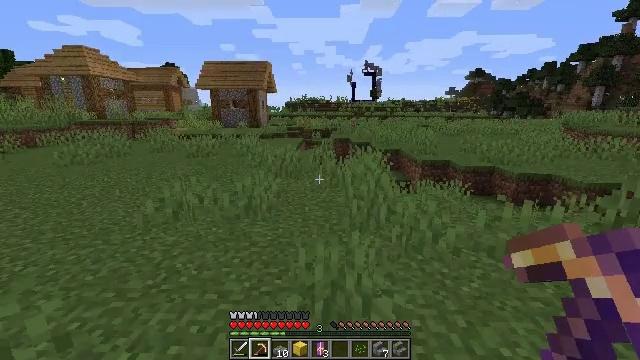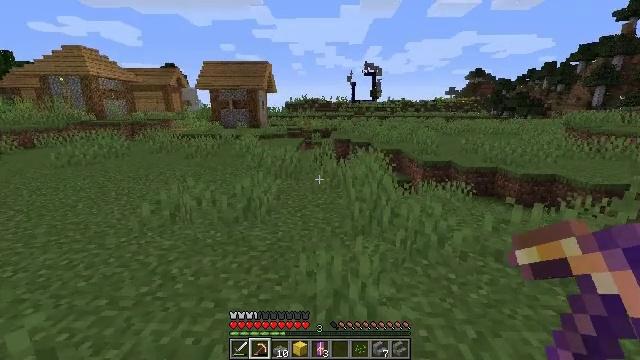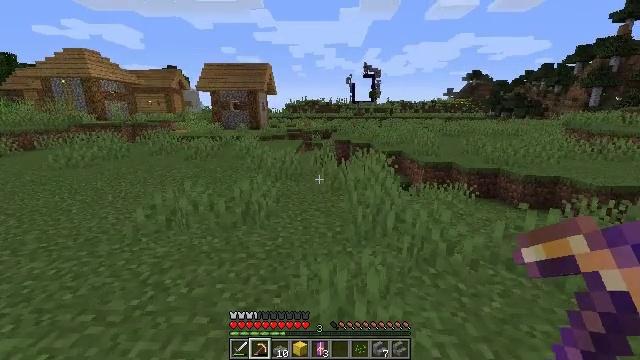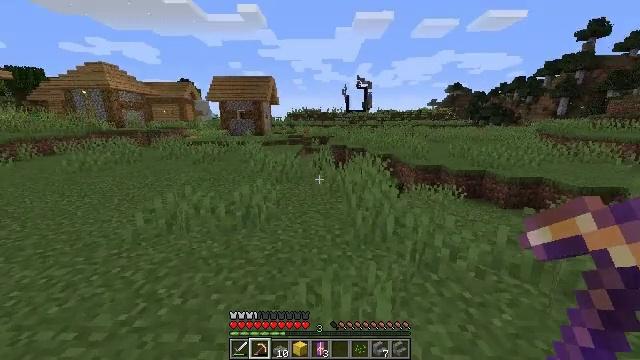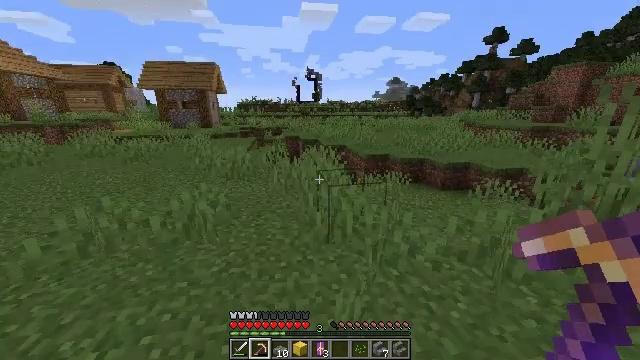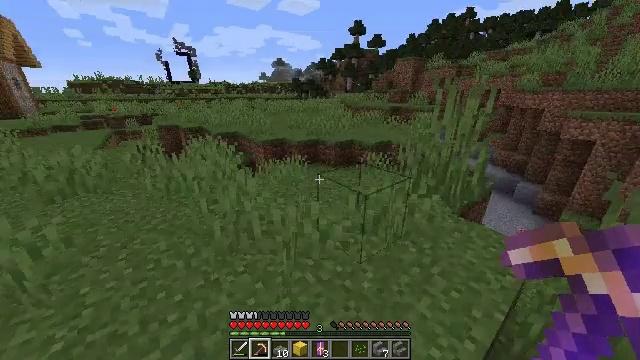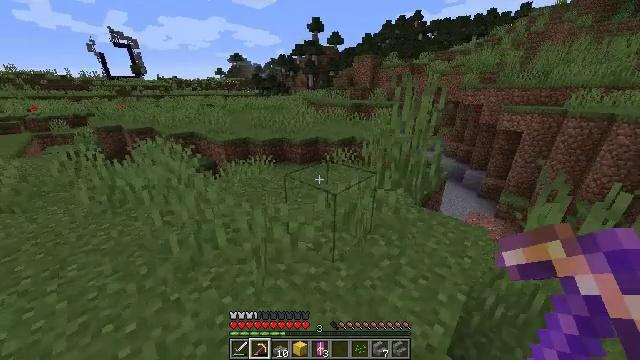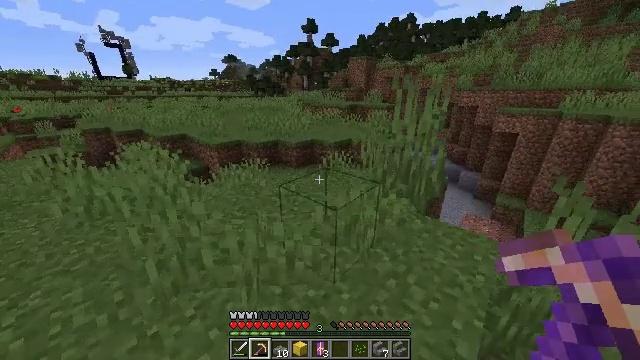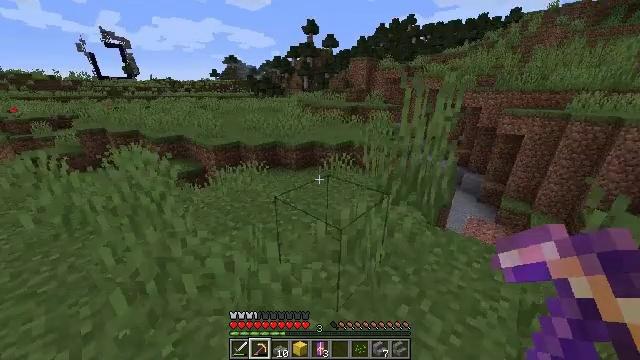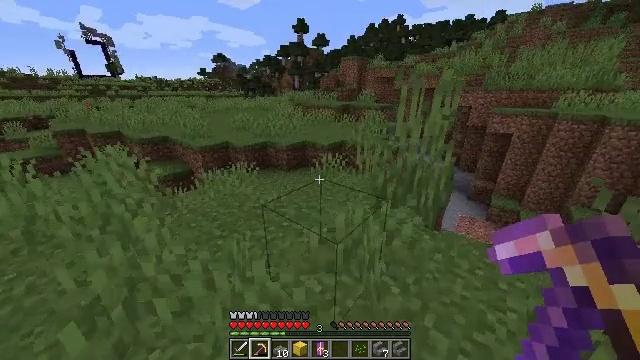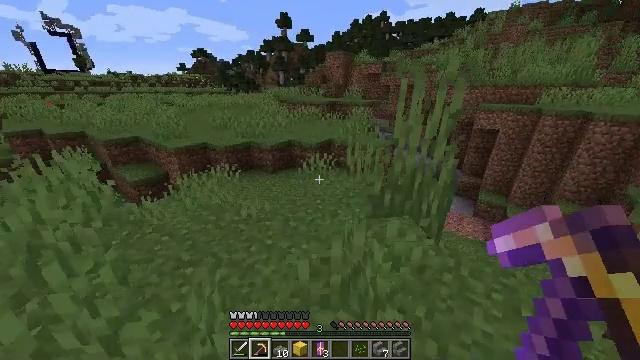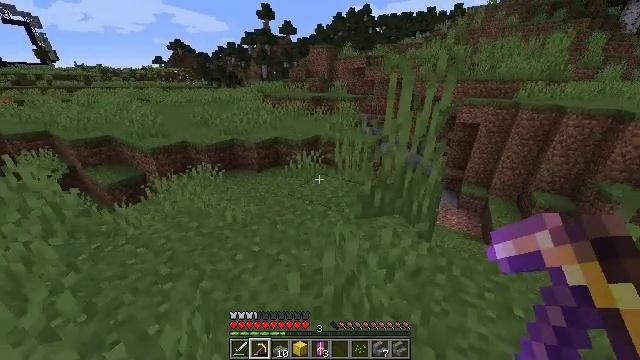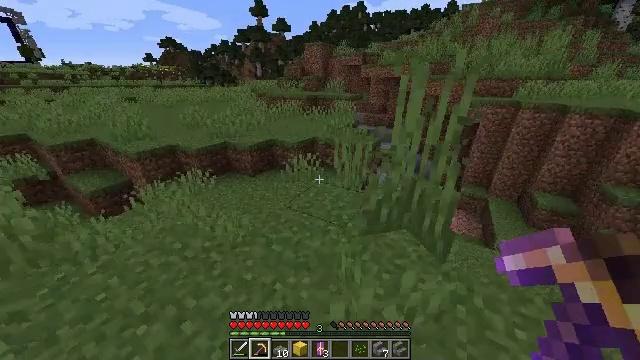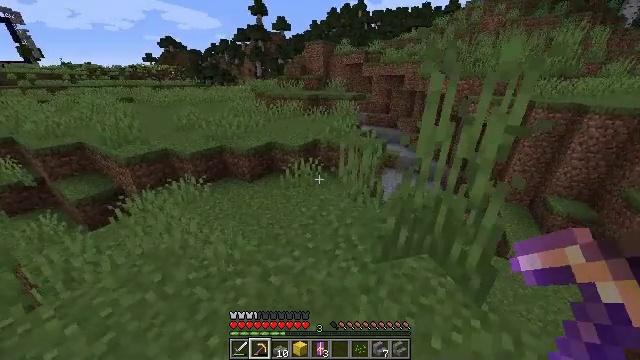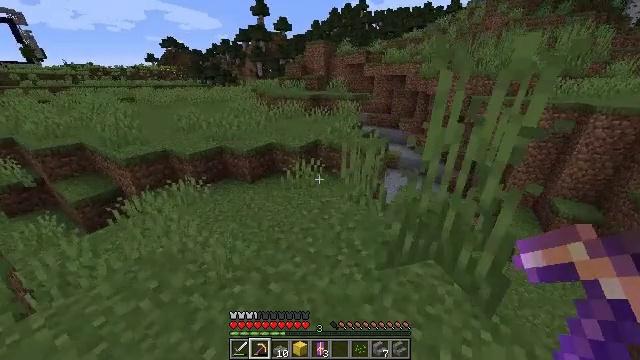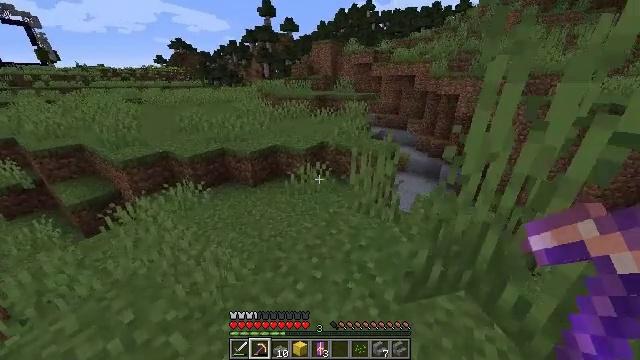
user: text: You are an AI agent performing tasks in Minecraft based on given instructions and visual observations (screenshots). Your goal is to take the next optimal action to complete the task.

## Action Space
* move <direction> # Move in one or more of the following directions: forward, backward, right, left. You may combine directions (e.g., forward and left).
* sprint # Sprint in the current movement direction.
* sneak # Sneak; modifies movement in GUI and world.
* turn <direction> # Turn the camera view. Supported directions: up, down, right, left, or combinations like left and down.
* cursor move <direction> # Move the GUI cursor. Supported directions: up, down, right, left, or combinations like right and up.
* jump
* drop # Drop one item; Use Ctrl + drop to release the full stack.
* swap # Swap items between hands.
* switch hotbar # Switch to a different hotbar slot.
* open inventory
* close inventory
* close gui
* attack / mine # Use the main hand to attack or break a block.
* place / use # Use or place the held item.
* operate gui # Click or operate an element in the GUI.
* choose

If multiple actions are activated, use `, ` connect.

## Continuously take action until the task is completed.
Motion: motion action
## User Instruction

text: Get stone bricks for construction purposes.
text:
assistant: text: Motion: move forward
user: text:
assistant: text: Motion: move forward
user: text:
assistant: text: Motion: move forward
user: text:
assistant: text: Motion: move forward, turn right and down
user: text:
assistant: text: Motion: move forward, turn right and down
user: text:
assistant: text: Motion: move forward, turn right
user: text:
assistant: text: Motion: move forward, turn right
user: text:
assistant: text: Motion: move forward
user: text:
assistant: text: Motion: move forward, turn right
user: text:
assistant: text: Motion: move forward, turn right
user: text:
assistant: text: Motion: move forward, turn right and down
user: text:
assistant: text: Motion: move forward, turn right
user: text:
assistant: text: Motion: move forward
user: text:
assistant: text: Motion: move forward
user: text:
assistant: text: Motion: move forward, turn left
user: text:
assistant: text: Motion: move forward, turn left and down
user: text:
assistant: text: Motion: move forward, turn left and down
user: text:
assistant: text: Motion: move forward, turn left and down
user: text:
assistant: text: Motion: move forward, turn left
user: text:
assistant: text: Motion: move forward, turn left and up
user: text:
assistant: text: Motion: move forward, turn left and up
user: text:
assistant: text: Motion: move forward, turn left and up
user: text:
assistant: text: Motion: move forward
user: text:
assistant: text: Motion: move forward
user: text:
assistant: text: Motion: move forward
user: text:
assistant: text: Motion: move forward
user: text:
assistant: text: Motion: move forward, turn right and down
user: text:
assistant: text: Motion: move forward
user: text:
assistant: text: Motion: move forward
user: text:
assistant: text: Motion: move forward